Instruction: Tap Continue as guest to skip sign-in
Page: checkout
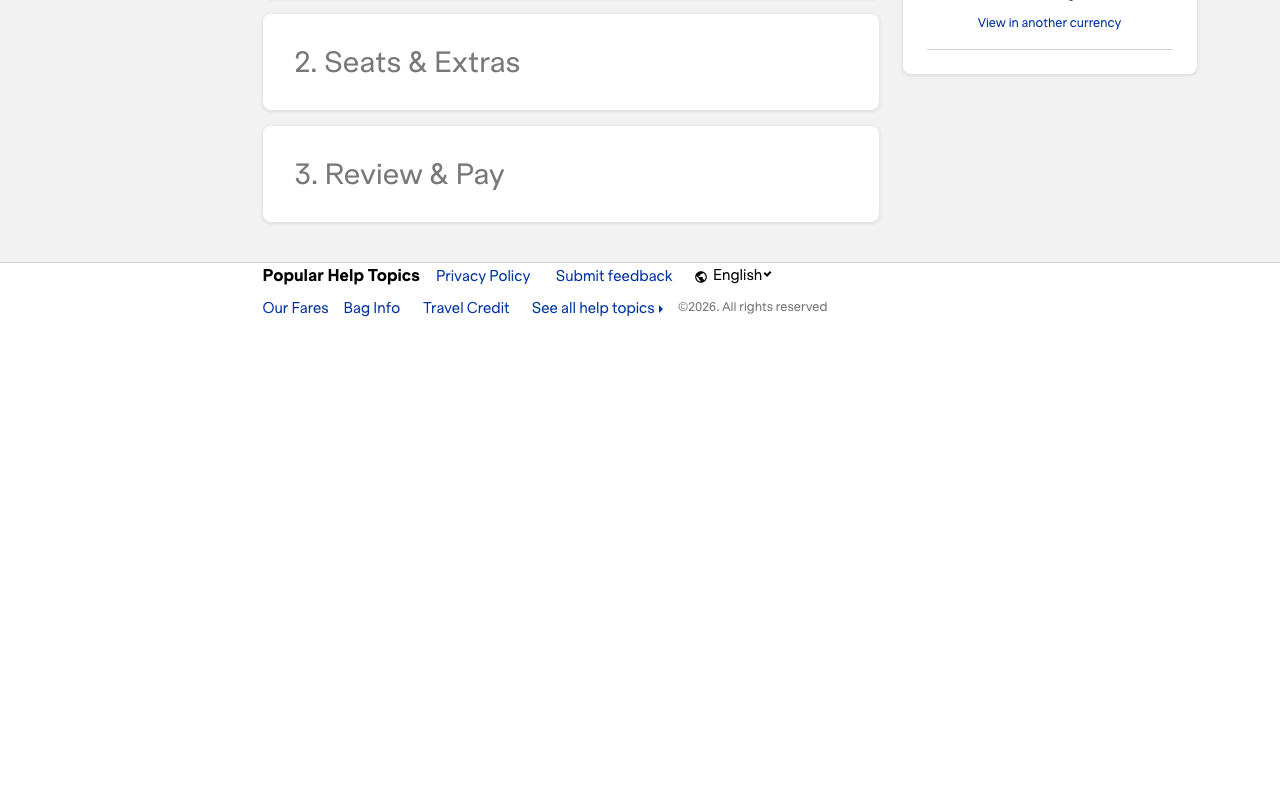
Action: click